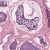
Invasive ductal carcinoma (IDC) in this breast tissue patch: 1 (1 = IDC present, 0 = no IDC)